Question: With <URL> simple animation. A number of circles are moving from bottom to top and back again with a sine interpolation:

The animation itself seems to work, but there is one or two frames where all my spheres flicker all to the topmost location.
Why does it flicker? Who is invoking the 'setY' method with seemingly wrong values?
I've made a testclass to reproduce the behavior. You need <URL> to make it work:
'''
import java.awt.BorderLayout;
import java.awt.Color;
import java.awt.FlowLayout;
import java.awt.Graphics;
import java.awt.Graphics2D;
import java.awt.RenderingHints;
import java.awt.geom.Ellipse2D;
import java.util.ArrayList;
import java.util.List;
import javax.swing.JDialog;
import javax.swing.JPanel;
import org.pushingpixels.trident.api.Timeline;
import org.pushingpixels.trident.api.Timeline.RepeatBehavior;
import org.pushingpixels.trident.api.ease.TimelineEase;
import org.pushingpixels.trident.api.swing.SwingRepaintTimeline;
public class MovingSpheresTest extends JDialog {
private final double sphereRadius = 3d;
private final double sphereCount = 12d;
private final double helixHeight = 100d;
private final double size = 200d;
private final double animationSpeed = 0.5d;
private List<CenteredSphere> spheres;
private SwingRepaintTimeline repaintTimeline;
private final JPanel contentPanel = new JPanel() {
protected void paintComponent(Graphics g) {
super.paintComponent(g);
paintFrame((Graphics2D) g);
}
private void paintFrame(Graphics2D g) {
Graphics2D create = (Graphics2D) g.create();
try {
create.setRenderingHint(RenderingHints.KEY_ANTIALIASING, RenderingHints.VALUE_ANTIALIAS_ON);
create.setRenderingHint(RenderingHints.KEY_RENDERING, RenderingHints.VALUE_RENDER_QUALITY);
create.setColor(Color.BLACK);
for (CenteredSphere centeredSphere : spheres) {
create.fill(centeredSphere);
}
} finally {
create.dispose();
}
}
};
/**
* Launch the application.
*/
public static void main(String[] args) {
try {
MovingSpheresTest dialog = new MovingSpheresTest();
dialog.setDefaultCloseOperation(JDialog.DISPOSE_ON_CLOSE);
dialog.setVisible(true);
} catch (Exception e) {
e.printStackTrace();
}
}
/**
* Create the dialog.
*/
public MovingSpheresTest() {
setBounds(100, 100, 450, 300);
getContentPane().setLayout(new BorderLayout());
contentPanel.setLayout(new FlowLayout());
getContentPane().add(contentPanel, BorderLayout.CENTER);
installSpheres();
installRepaintTimeline();
}
private void installSpheres() {
double helixRadius = helixHeight / 2;
double effectiveWidth = size - (2 * sphereRadius);
double sphereDistance = effectiveWidth / (sphereCount - 1);
double sphereCenterX = sphereRadius;
double sphereCenterY = size / 2d;
double sphereCenterYInitial = sphereCenterY - helixRadius;
spheres = new ArrayList<>();
for (int sphereIndex = 0; sphereIndex < sphereCount; sphereIndex++) {
CenteredSphere sphere = new CenteredSphere(sphereCenterX, sphereRadius);
spheres.add(sphere);
sphereCenterX += sphereDistance;
Timeline.builder()
.addPropertyToInterpolate(Timeline.<Double>property("y").on(sphere).from(sphereCenterYInitial)
.to(sphereCenterY + helixRadius))
.setEase(new FullSine((float) (sphereIndex * 2 * Math.PI / sphereCount)))
.setDuration((long) (animationSpeed * 3000d)).playLoop(RepeatBehavior.LOOP);
}
}
private class FullSine implements TimelineEase {
private float horizontalOffset;
private FullSine(float horizontalOffset) {
this.horizontalOffset = horizontalOffset;
}
@Override
public float map(float durationFraction) {
return ((float) Math.sin(durationFraction * Math.PI * 2f + horizontalOffset) + 1f) / 2f;
}
}
private void installRepaintTimeline() {
repaintTimeline = SwingRepaintTimeline.repaintBuilder(contentPanel).build();
repaintTimeline.playLoop(RepeatBehavior.LOOP);
}
public class CenteredSphere extends Ellipse2D.Double {
private double sphereCenterX;
private double sphereRadius;
public CenteredSphere(double sphereCenterX, double sphereRadius) {
this.sphereCenterX = sphereCenterX;
this.sphereRadius = sphereRadius;
}
public void setY(double y) {
setFrameFromCenter(sphereCenterX, y, sphereCenterX + sphereRadius, y + sphereRadius);
}
}
}
'''
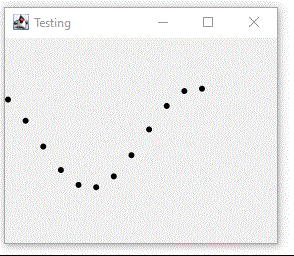
Answer: As noted <URL>,
> This is interesting. It's because of the underlying assumption that the 'TimelineEase' always maps the [0.0-1.0] interval without "warping" the end points. In this particular case, during each animation loop, the custom 'FullSine' is used to remap that interval based on the sphere offset, but during the loop reset, the "end" points are not mapped.